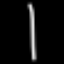
Label: line